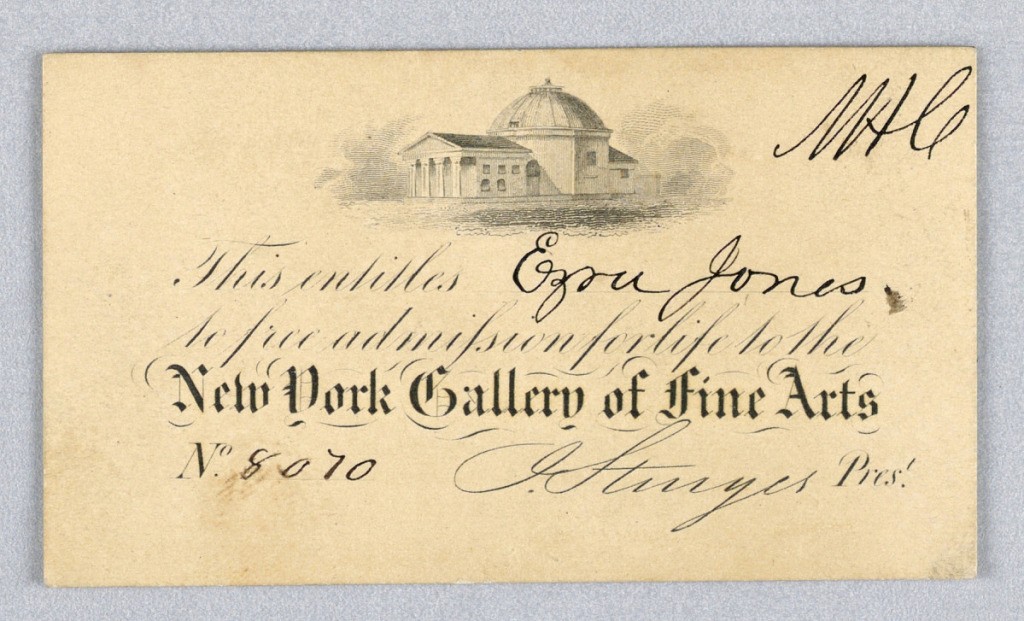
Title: Membership Card, New York Gallery of Fine Arts
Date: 1845–47
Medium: Engraving
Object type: membership
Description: Horizontal rectangle.